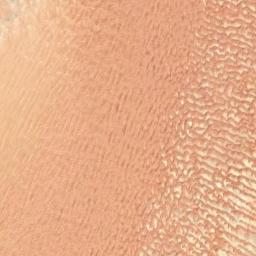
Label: desert